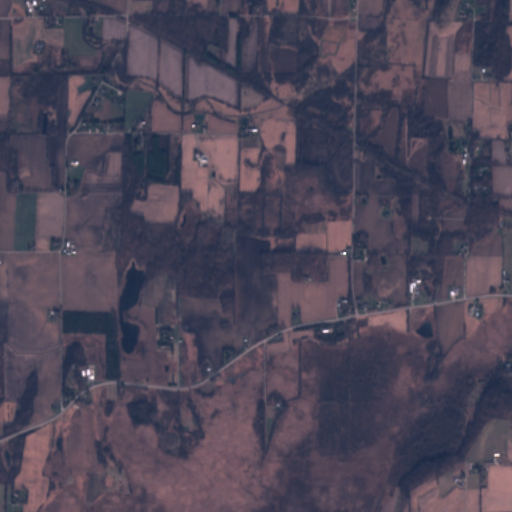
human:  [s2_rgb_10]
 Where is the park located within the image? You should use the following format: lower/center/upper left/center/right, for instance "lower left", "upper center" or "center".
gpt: The park is located in the lower left of the image.
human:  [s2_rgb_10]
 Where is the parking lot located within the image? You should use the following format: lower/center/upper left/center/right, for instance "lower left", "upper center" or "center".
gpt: The parking lot is located in the lower left of the image.
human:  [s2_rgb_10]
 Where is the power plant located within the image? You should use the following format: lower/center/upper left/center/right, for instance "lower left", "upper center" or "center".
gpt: There is no power plant in the image.